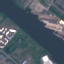
Land use / land cover: River